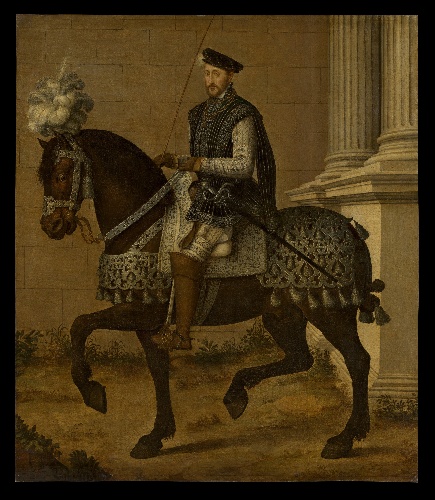
Title: Henry II (1519–1559), King of France
Artist: François Clouet
Artist bio: French, Tours (?), active by 1536–died 1572 Paris
Object type: Painting
Classification: Paintings
Medium: Oil on canvas, transferred from wood
Dimensions: 61 1/2 x 53 in. (156.2 x 134.6 cm)
Department: European Paintings
Credit line: Bequest of Helen Hay Whitney, 1944
Accession year: 1945
Repository: Metropolitan Museum of Art, New York, NY
Tags: Kings|Men|Portraits|Horses